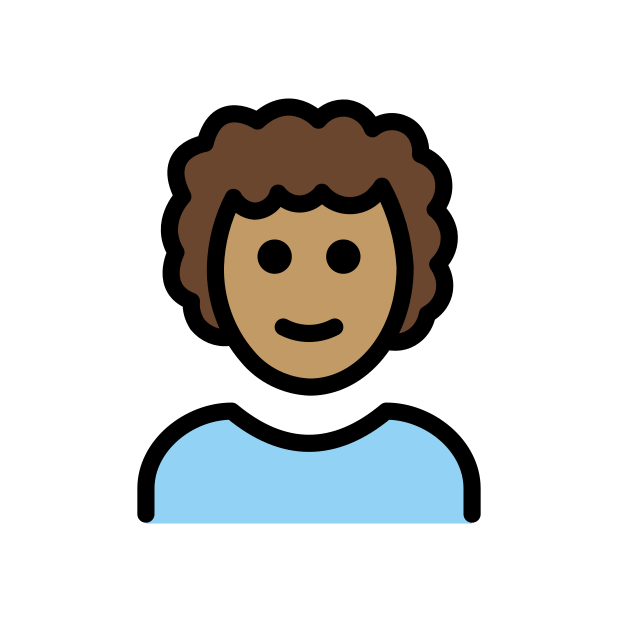
person: medium skin tone, curly hair